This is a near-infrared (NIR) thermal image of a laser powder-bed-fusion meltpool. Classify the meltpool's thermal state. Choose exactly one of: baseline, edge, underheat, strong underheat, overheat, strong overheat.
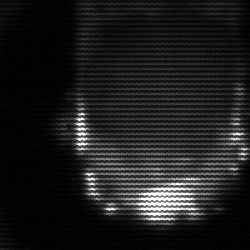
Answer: baseline